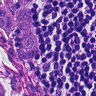
Metastatic tissue present: yes